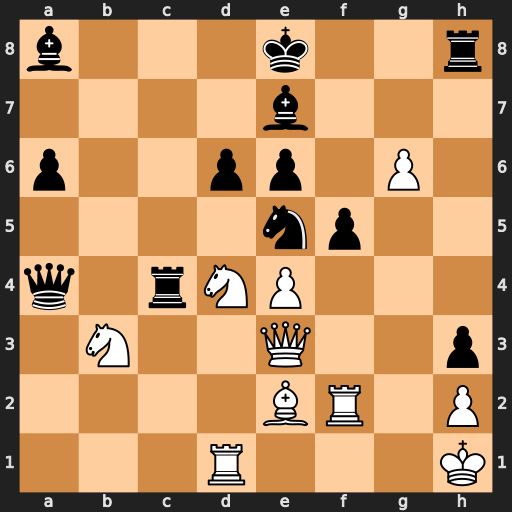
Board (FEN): b3k2r/4b3/p2pp1P1/4np2/q1rNP3/1N2Q2p/4BR1P/3R3K
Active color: w
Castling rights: k
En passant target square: -
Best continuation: g7 Rg8 Qh6 Bxe4+ Kg1